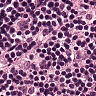
Metastatic tissue present: no